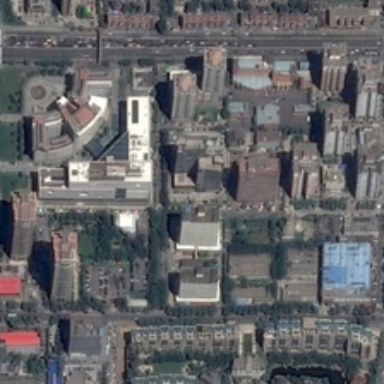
Tall buildings are on both sides of the road .